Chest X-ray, AP view. Patient: 45 years old, sex F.
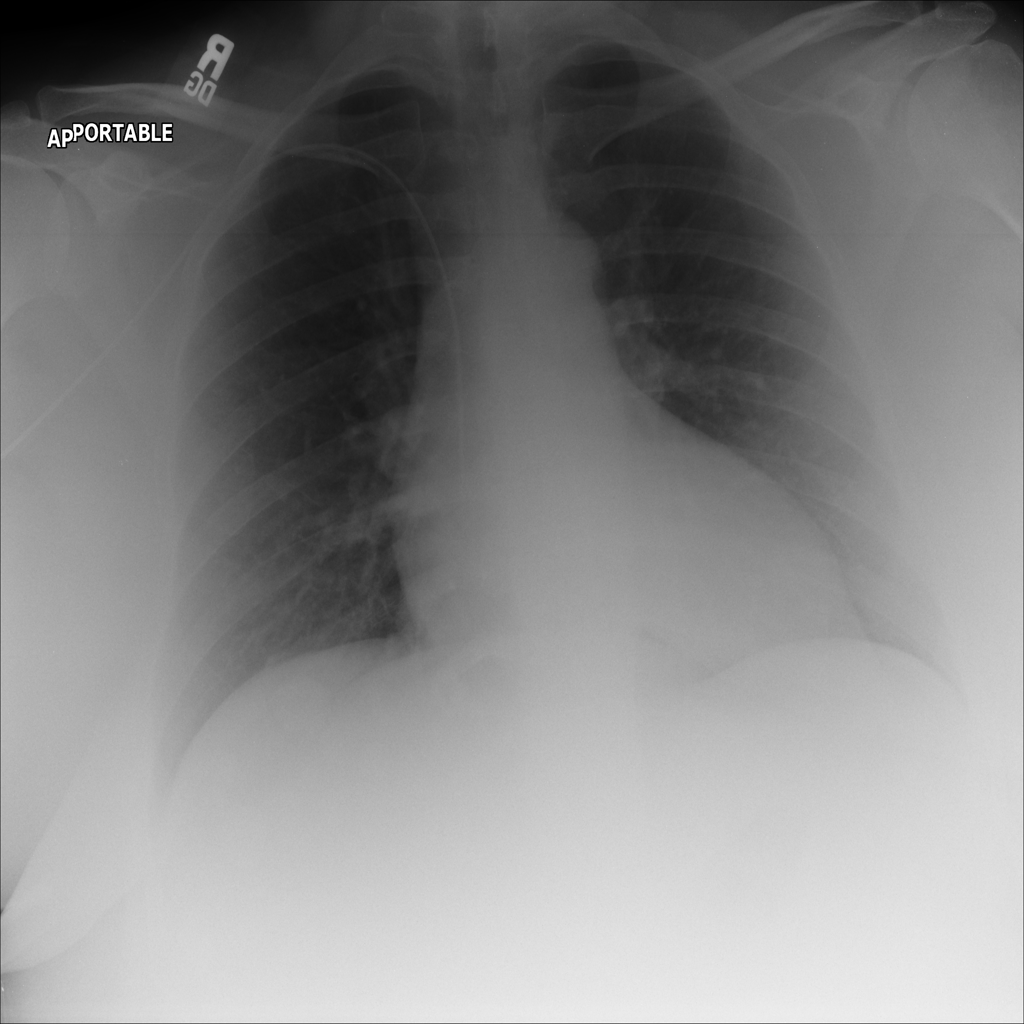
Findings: No Finding